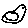
Label: bird